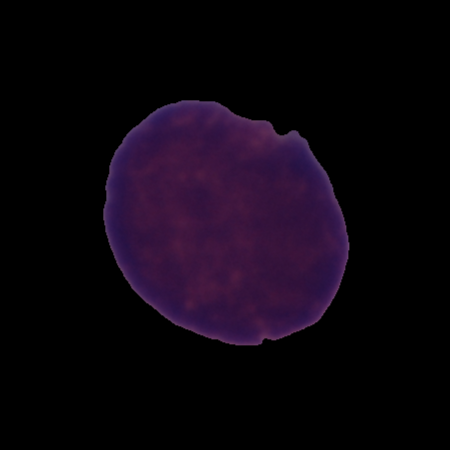
Label: healthy